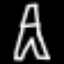
Label: The Eiffel Tower